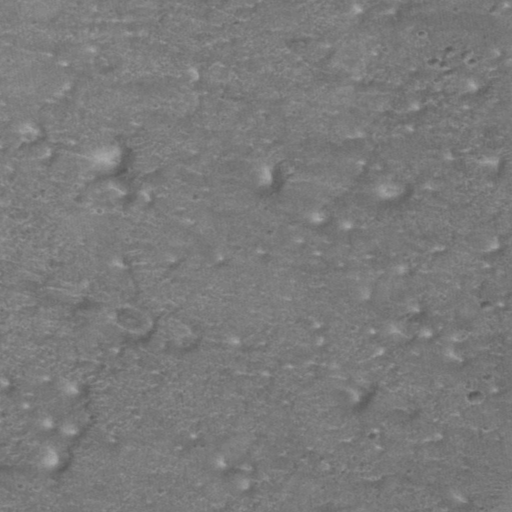
Classes present: Background